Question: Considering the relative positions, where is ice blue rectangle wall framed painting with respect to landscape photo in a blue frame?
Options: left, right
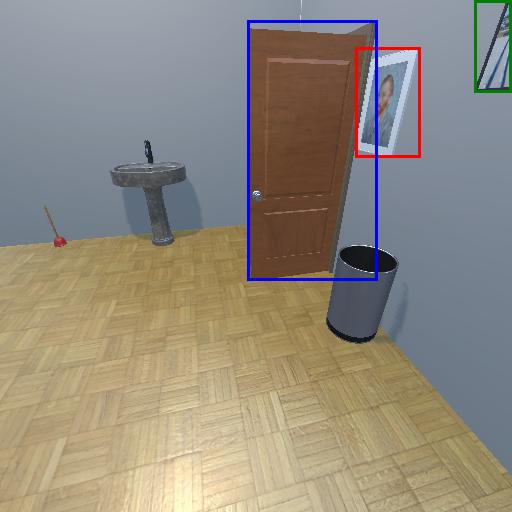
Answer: left